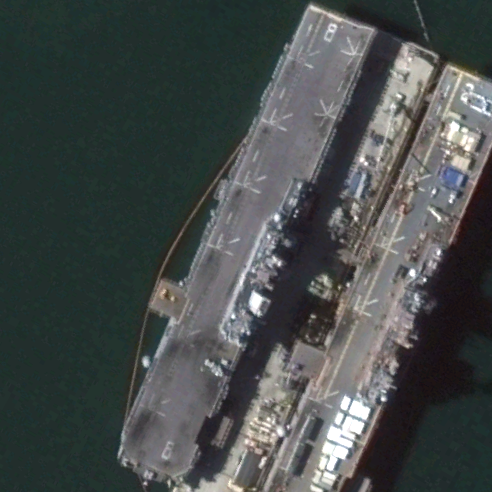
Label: assault